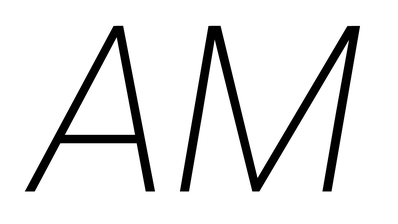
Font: Roboto-Italic_ExtraLight_Italic